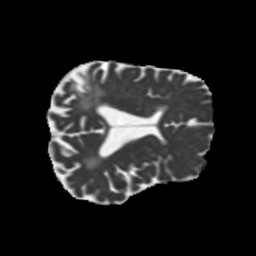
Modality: MD
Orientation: axial
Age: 73
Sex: female
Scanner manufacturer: siemens
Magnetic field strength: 3 T
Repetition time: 5.25 s
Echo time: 0.08 s